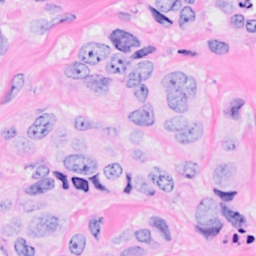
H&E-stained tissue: Breast